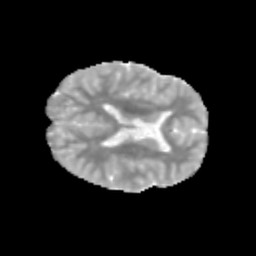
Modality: MD
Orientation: axial
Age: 10
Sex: male
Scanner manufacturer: siemens
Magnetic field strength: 3 T
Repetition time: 3.8 s
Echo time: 0.07 s